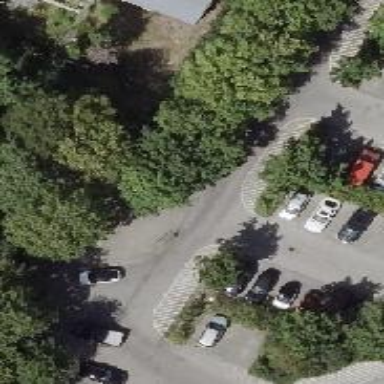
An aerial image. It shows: Parking aisle designated as service road.